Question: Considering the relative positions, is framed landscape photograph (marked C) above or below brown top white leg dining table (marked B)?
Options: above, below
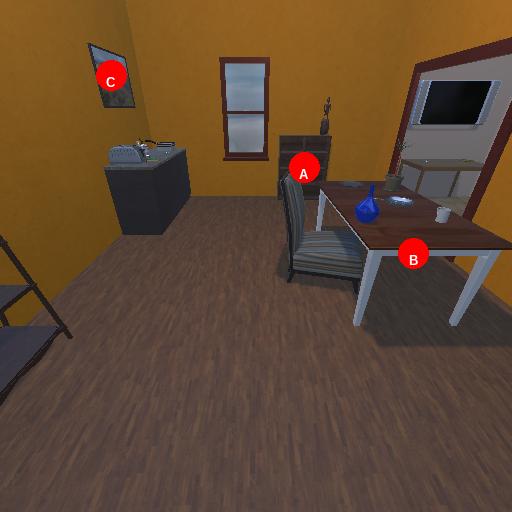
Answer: above